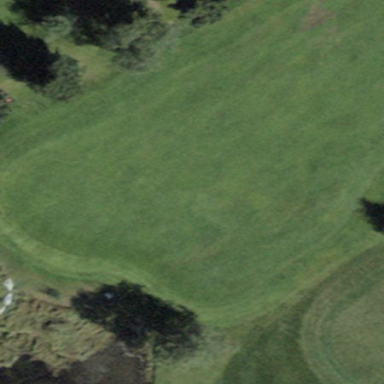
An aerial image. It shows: Grassy area designated as golf fairway.